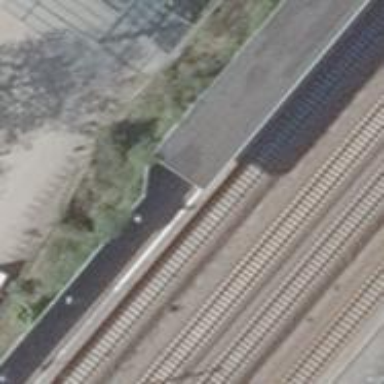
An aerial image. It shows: Close-up of railway platform edge.